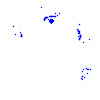
Particle: electron